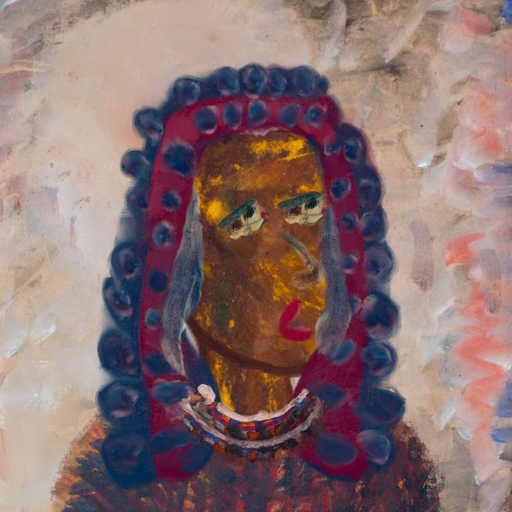
Background: Roy_Bahadur, Head And Neck Side: Comrade, Face Side: Pipe, Bust: In_The_Sun, Hair Side: Hill_Girl, Head Accessory: Blank, Second Necklace: Blank, Necklace: Hypocrite_1, Baby: Blank